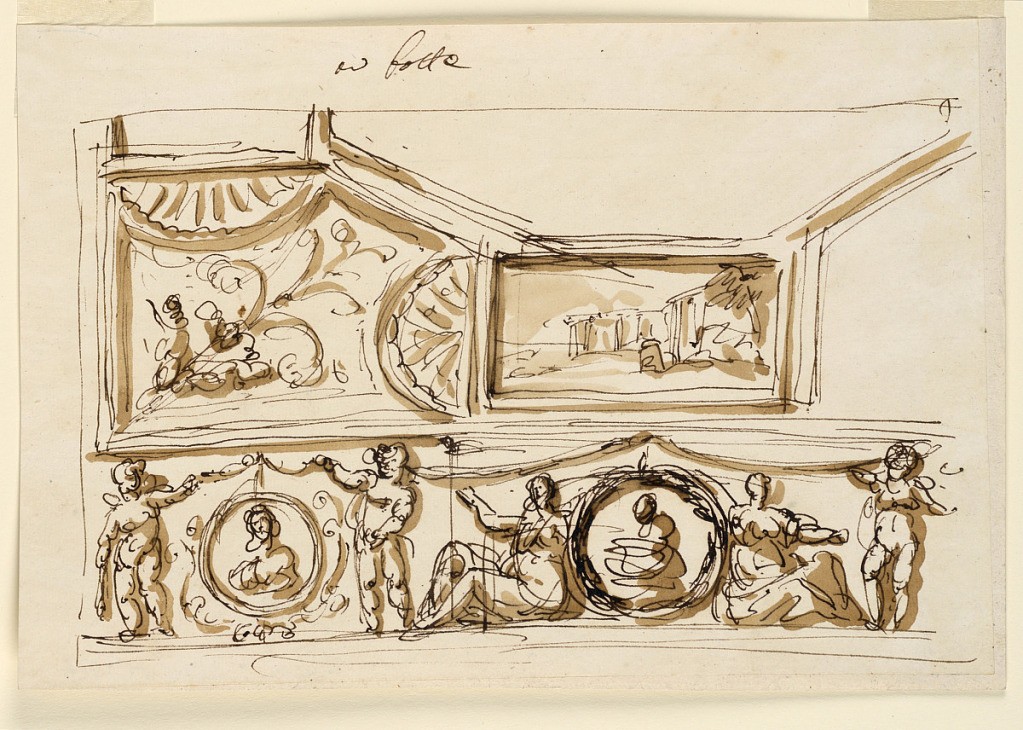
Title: Design for Ceiling Decoration
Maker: Giuseppe Barberi, Italian, 1746–1809
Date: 1746–1809
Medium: Pen and brown ink, brush and brown wash on off-white laid paper, lined
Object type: Drawing
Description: Design for Ceiling Decoration.